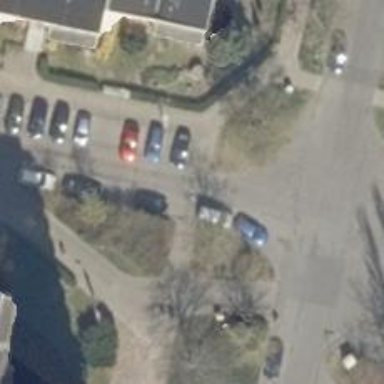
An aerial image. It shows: Residential road with separate sidewalks on both sides. The road surface is asphalt.